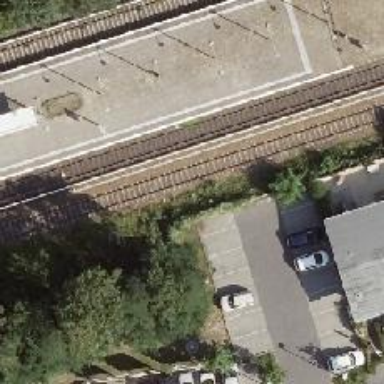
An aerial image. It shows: Stop for light rail public transport at railway station.